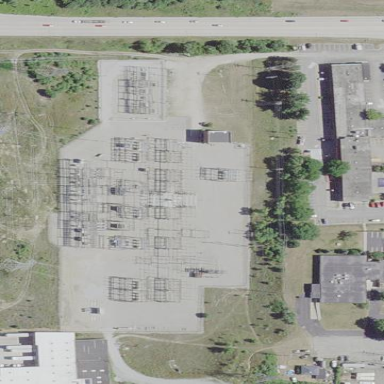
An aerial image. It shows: Transmission-level power substation.